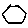
Label: hexagon